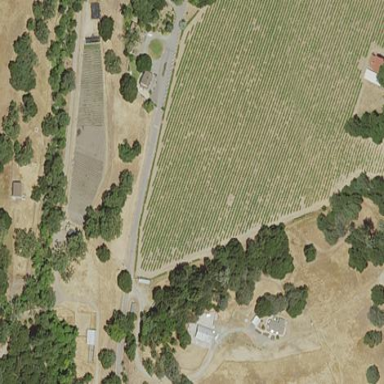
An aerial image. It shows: Vineyard where grapes are grown.